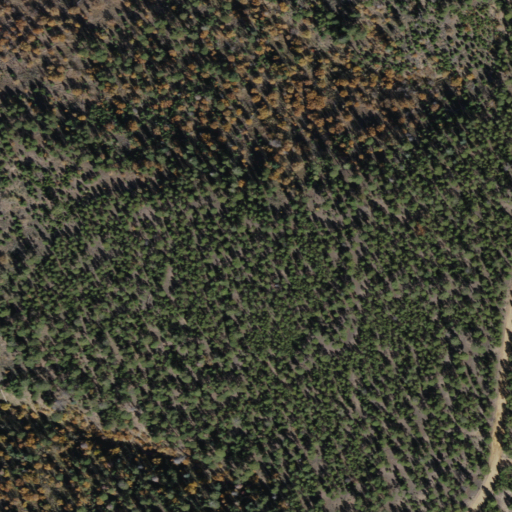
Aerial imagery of ridge(s) in Arizona named Bull Flat Ridge containing shrub and evergreen forest